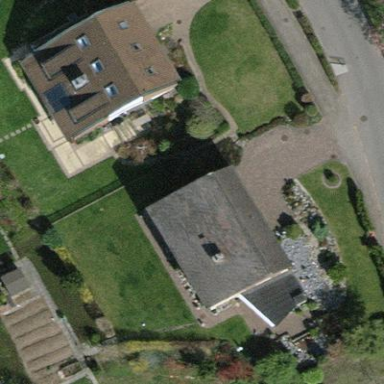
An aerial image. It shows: Detached building.